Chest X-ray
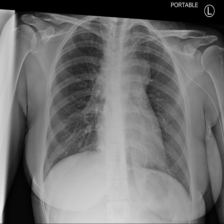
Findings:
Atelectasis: negative
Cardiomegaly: negative
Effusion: negative
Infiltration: negative
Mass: negative
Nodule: negative
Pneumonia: negative
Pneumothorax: negative
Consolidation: negative
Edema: negative
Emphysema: negative
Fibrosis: negative
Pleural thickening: negative
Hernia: negative